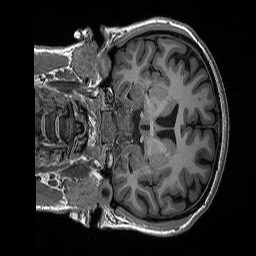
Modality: T1w
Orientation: coronal
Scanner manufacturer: siemens
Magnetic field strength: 3 T
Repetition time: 2.3 s
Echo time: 0.00298 s